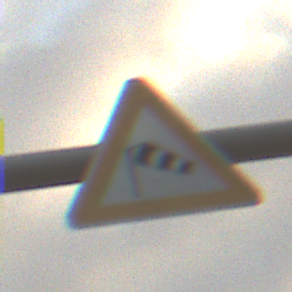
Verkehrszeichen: SeitenwindVonLinks
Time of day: MorningAfternoon
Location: Outdoor (Suburban)
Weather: Overcast
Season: NotSpecified
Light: Natural